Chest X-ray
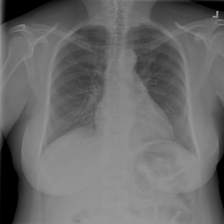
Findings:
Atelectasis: negative
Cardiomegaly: negative
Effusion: negative
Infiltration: negative
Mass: negative
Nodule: negative
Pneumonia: negative
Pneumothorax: negative
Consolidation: negative
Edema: negative
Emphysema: negative
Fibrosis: negative
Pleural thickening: negative
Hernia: negative